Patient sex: M
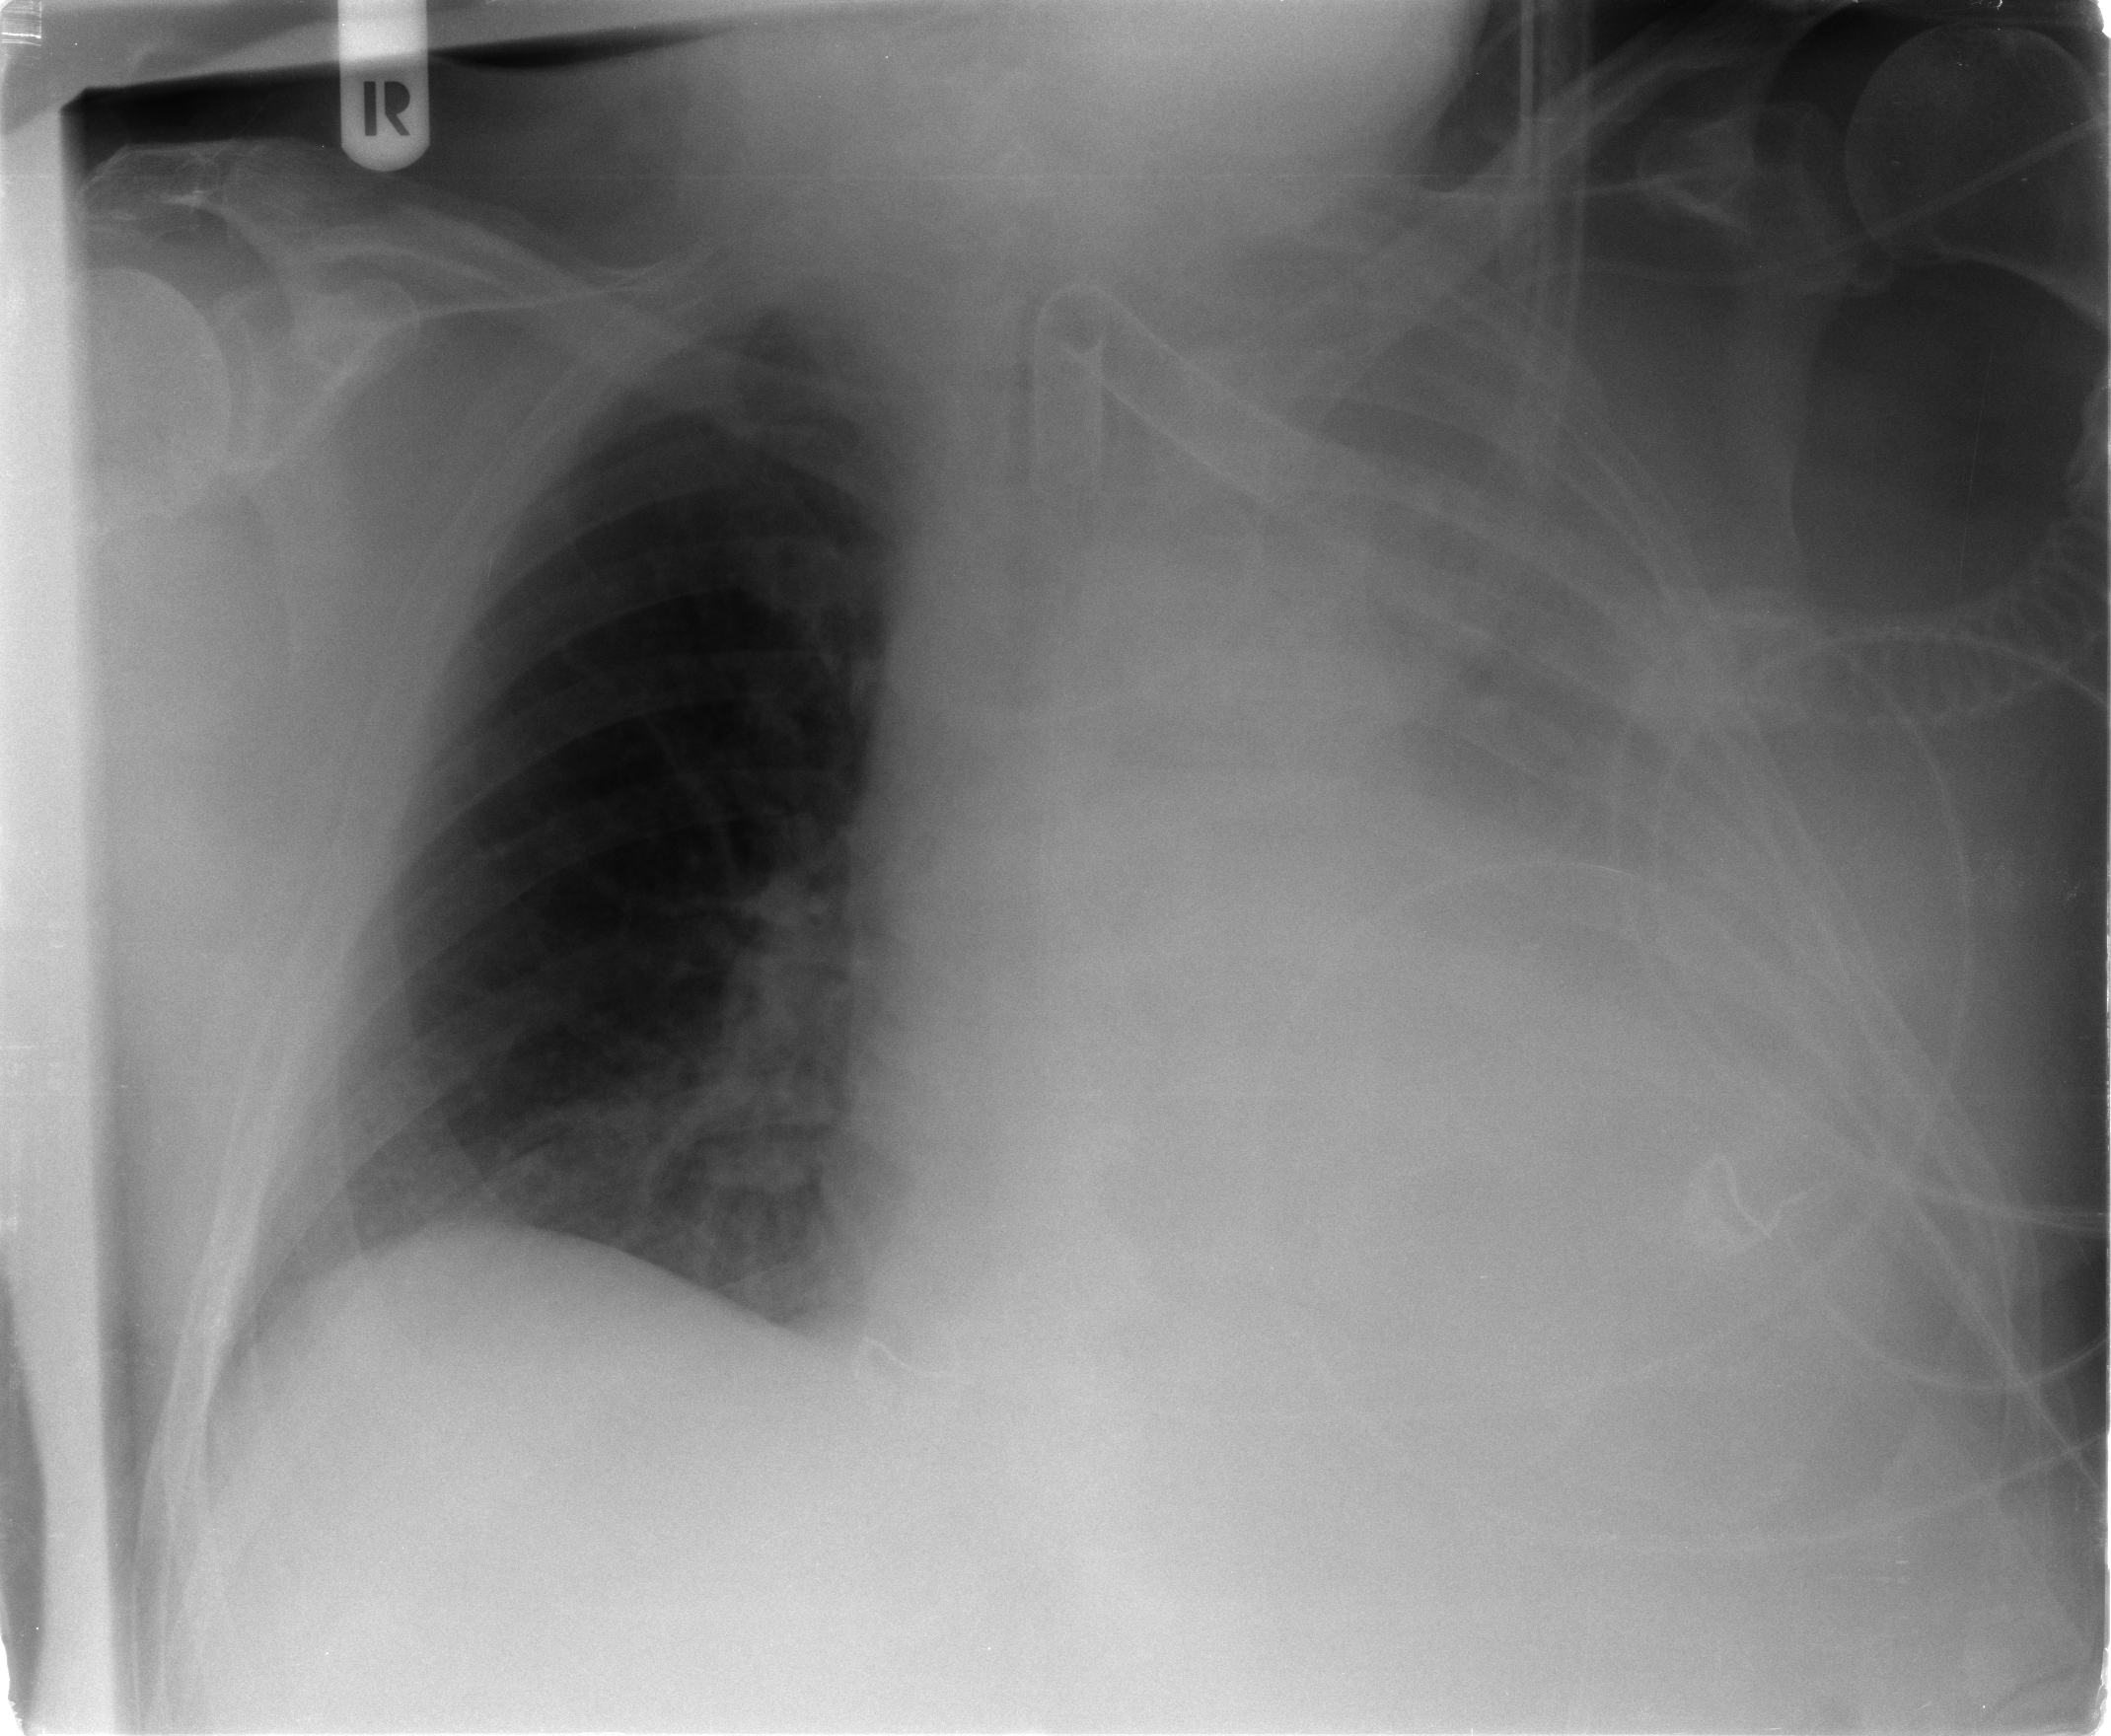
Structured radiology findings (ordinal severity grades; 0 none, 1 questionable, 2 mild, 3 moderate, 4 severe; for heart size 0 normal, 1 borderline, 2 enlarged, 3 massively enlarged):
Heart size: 2
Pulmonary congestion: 2
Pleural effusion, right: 0
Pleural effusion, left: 4
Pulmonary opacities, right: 0
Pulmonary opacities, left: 1
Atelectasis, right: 2
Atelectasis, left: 3